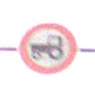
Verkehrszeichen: VerbotKraftfahrzeugeZuegeNichtSchneller25
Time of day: MorningAfternoon
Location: Outdoor (Nature)
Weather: Overcast
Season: NotSpecified
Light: Natural